Question: I am trying to integrate Servicenow with Azure Devops Board to create/update etc etc on a work item using REST APIs
I was successful in creating and updating lot of things on the workitems
I am not able to find an API which tells the workitem to fall in a specific Swimlane

If you look in to the image I have attached, which has a default swimlane(test) and custom ones... so H have an api which moves it from "ToDo" to "Doing", but if you notice there multiple "Doing" as there are different swimlanes, so can anyone please help what the trick is or an API which tells the workitem to fall in a specific SwimLane
I did some research and found "System.BoardLane" I did use that in post and patch
ERROR:
'''
{
"$id": "1",
"customProperties": {
"ReferenceName": null
},
"innerException": null,
"message": "TF401326: Invalid field status 'ReadOnly' for field 'System.BoardLane'.",
"typeName": "Microsoft.TeamFoundation.WorkItemTracking.Server.WorkItemFieldInvalidException, Microsoft.TeamFoundation.WorkItemTracking.Server",
"typeKey": "WorkItemFieldInvalidException",
"errorCode": 600171,
"eventId": 3200
}
'''
then I used operation "op" :"move"
ERROR:
'''
{
"$id": "1",
"innerException": null,
"message": "Move/Copy is not implemented.",
"typeName": "Microsoft.VisualStudio.Services.WebApi.Patch.PatchOperationFailedException, Microsoft.VisualStudio.Services.WebApi",
"typeKey": "PatchOperationFailedException",
"errorCode": 0,
"eventId": 3000
}
'''
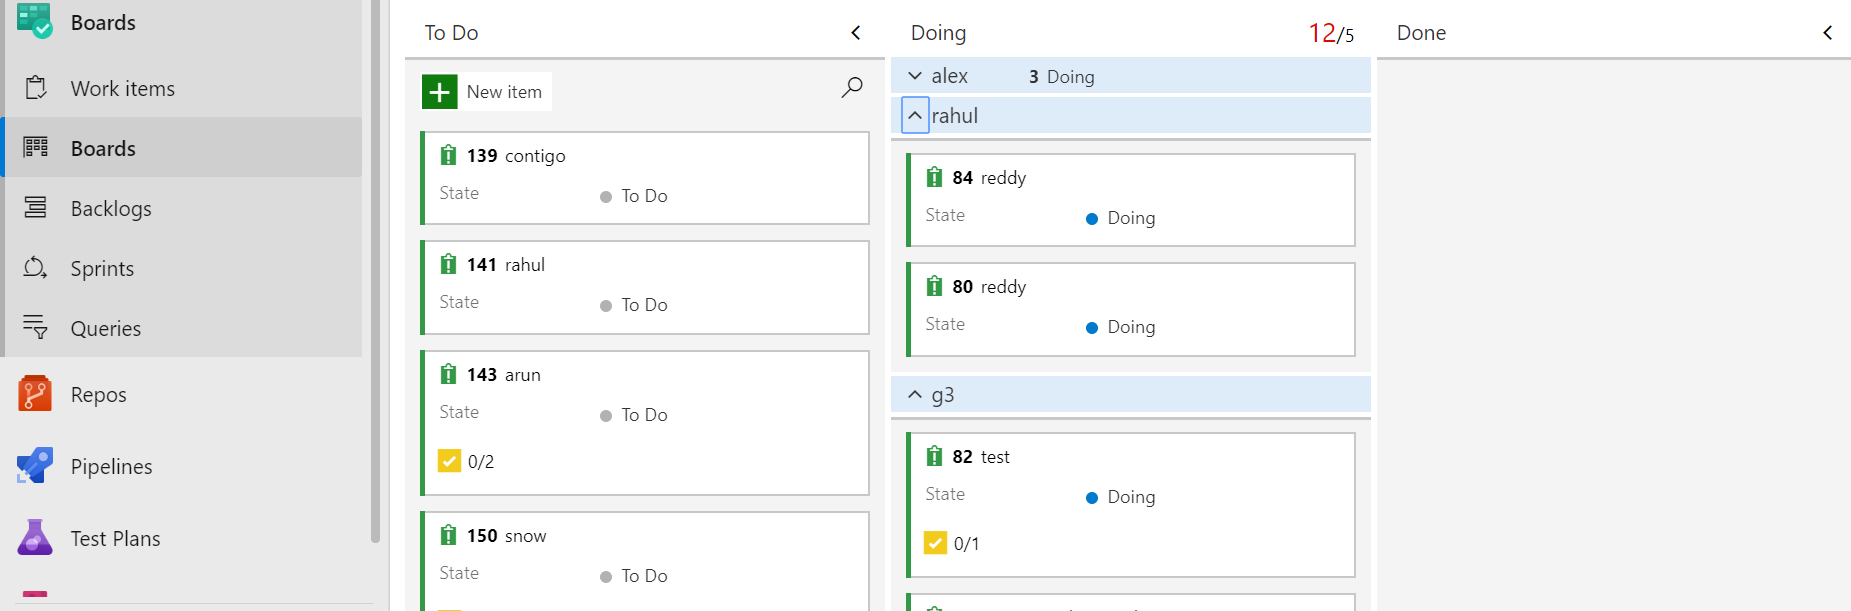
Answer: > Azure DevOps REST APIs FOR SWIMLANE
In fact, you were very close to the correct answer.
The first error you faced: 'TF401326: Invalid field status 'ReadOnly' for field 'System.BoardLane'' has indicate that if you want to modify the by updating the 'System.BoardLane' field via API, we does not allow that because of its .
<URL>'System.BoardLane''System.BoardColumn'
This is by designed.
---
In order to update the 'SwimLane', here you need to update the instead of via the API.
-
Call the <URL> API to get the information about the Board. In its response body, the names will display under -> .
'''
GET https://dev.azure.com/{org name}/{project name}/{team name}/_apis/work/boards/Stories?api-version=5.1
'''
<URL>
The for these extension fields will include a that is unique for the board(e.g. 'WEF_6623ED31B8E04C778FB1129D3239B1A7_Kanban.Lane').
-
Call the <URL> and input the lane value as the name of the row you want to move the item into:
'''
PATCH https://dev.azure.com/{org name}/{project name}/_apis/wit/workitems/{WIT id}?api-version=5.1
'''
Request body:
'''
[
{
"op": "add",
"path": "/fields/WEF_6623ED31B8E04C778FB1129D3239B1A7_Kanban.Lane",
"from": null,
"value": "Lane for product team"
}
]
'''
'Lane for product team' is one of the .
Now, you would see that the work item moved into the corresponding lane you specified.
---